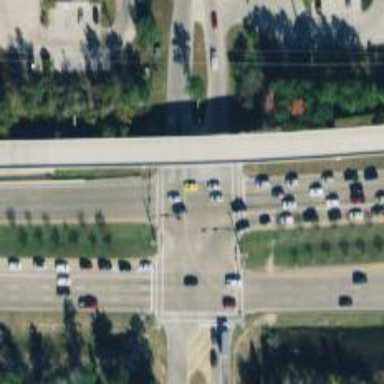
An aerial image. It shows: Crossing on the road with line markings.